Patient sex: M
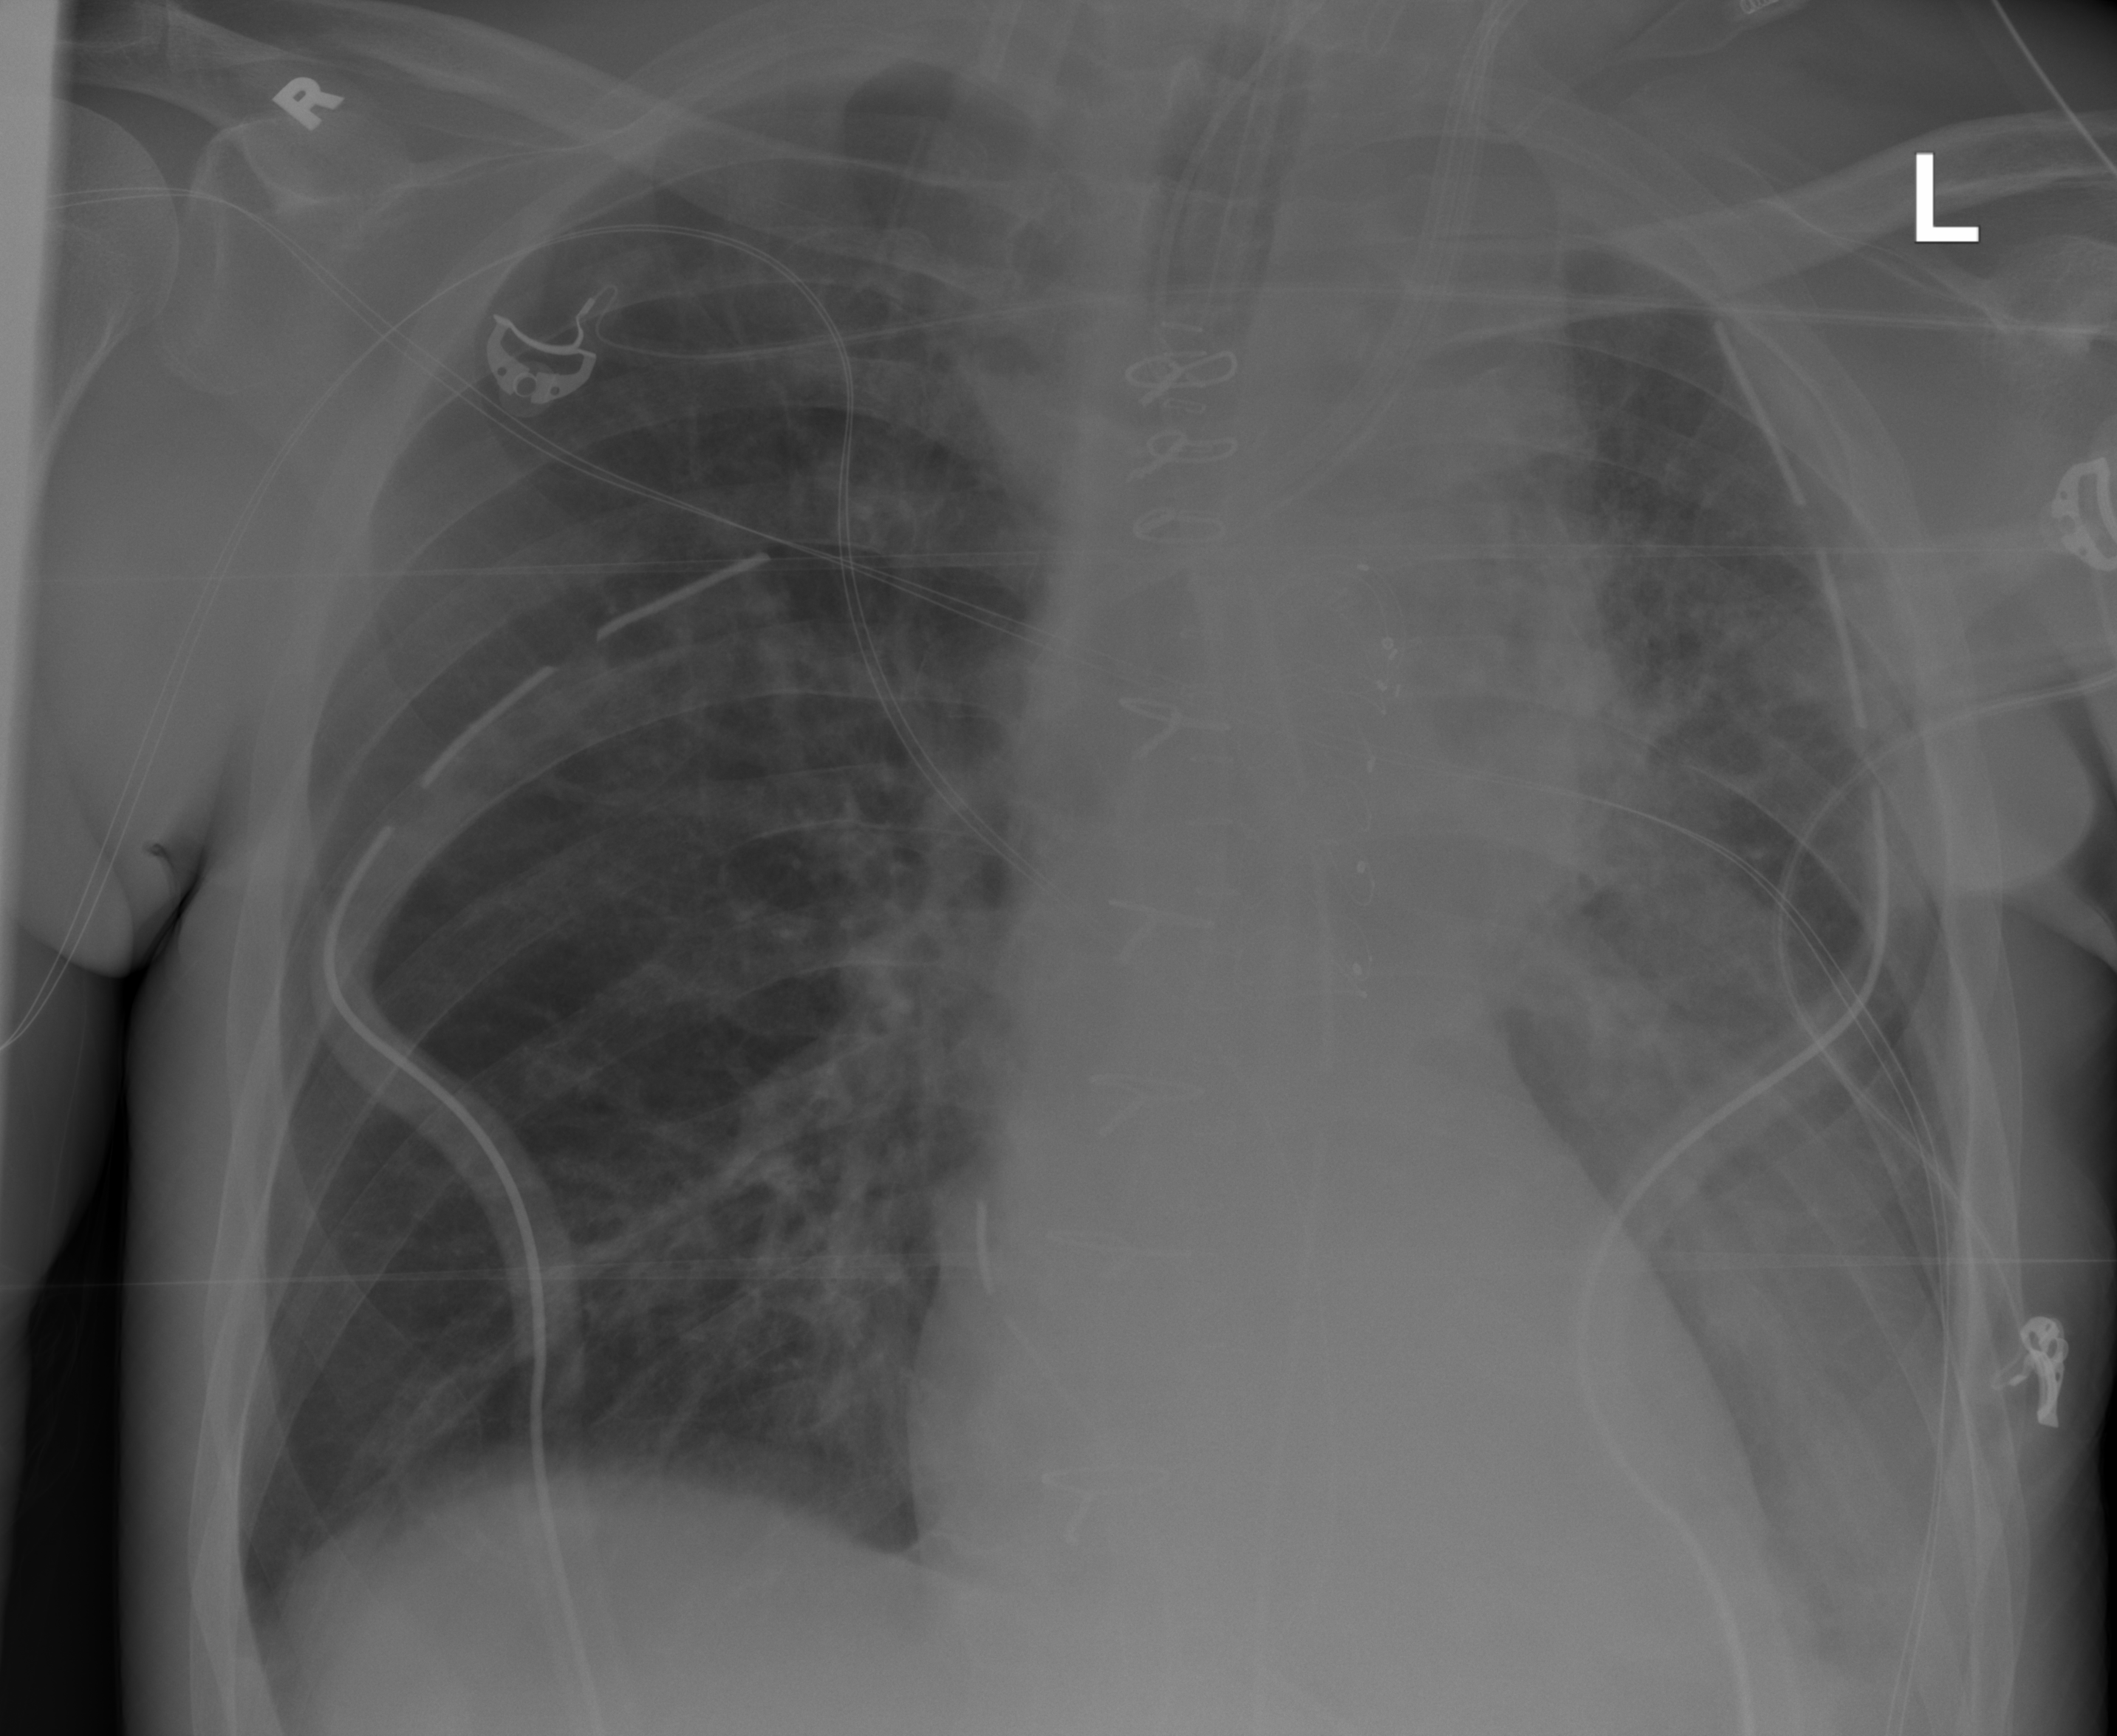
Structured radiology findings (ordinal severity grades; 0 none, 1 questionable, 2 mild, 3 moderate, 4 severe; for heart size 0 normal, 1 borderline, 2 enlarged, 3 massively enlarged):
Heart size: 0
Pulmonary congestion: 2
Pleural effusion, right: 0
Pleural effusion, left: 2
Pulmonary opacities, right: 0
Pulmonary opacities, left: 2
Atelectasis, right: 0
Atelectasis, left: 2